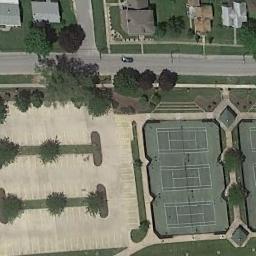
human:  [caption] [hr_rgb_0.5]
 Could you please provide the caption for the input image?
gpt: Many trees are near the tennis courts .

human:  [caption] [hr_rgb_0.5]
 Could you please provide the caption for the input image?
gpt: The tennis court is on the grass next to some buildings and trees .

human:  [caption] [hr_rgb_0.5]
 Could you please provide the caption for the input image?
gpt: There are two green tennis courts in the middle of the grass .

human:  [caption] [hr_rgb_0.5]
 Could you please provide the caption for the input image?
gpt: There is a parking lot next to the tennis court, and there is a road to the residential area .

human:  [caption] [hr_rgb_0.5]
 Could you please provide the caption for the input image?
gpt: There are some green lawns and bushes beside the tennis court .